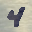
Label: 4